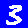
Digit: 3